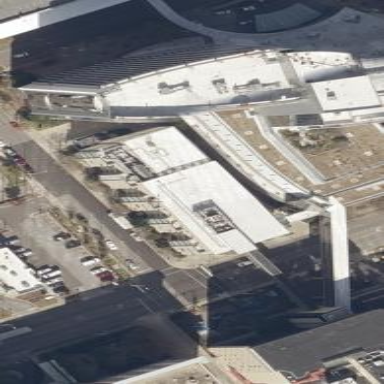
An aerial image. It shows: Hospital building.